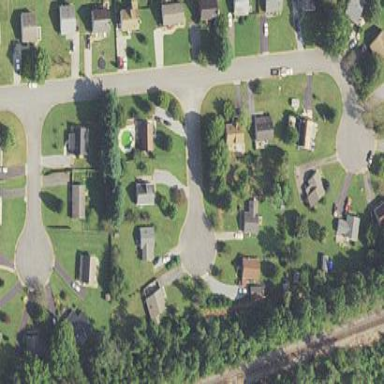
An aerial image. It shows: Residential area in rural setting.